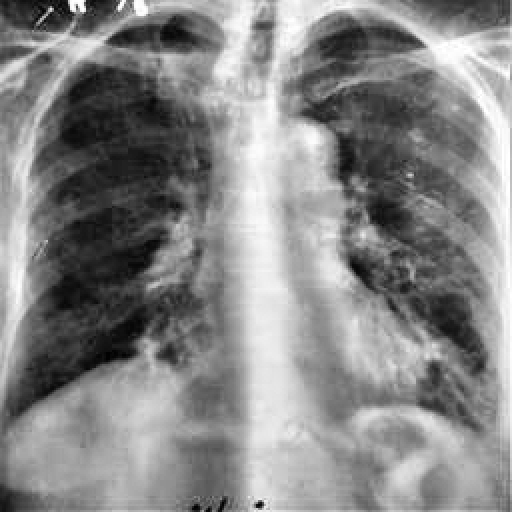
Finding: TUBERCULOSIS